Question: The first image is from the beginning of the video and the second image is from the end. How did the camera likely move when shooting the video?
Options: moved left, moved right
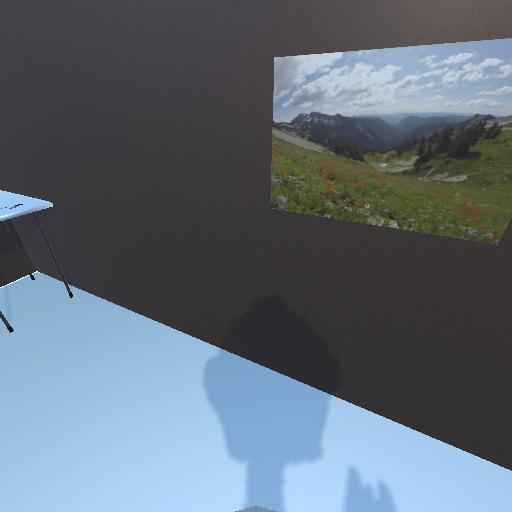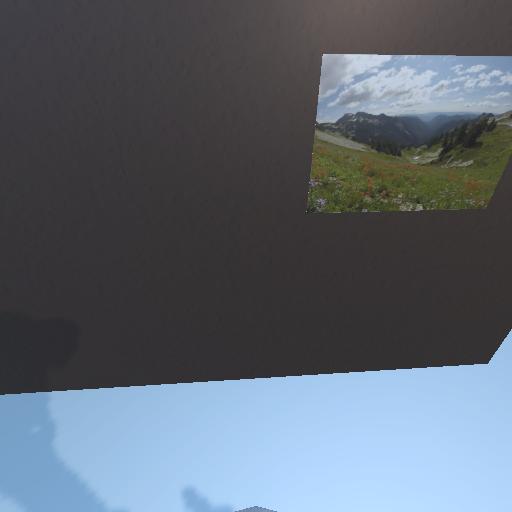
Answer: moved left